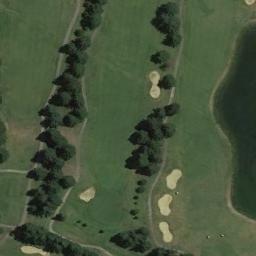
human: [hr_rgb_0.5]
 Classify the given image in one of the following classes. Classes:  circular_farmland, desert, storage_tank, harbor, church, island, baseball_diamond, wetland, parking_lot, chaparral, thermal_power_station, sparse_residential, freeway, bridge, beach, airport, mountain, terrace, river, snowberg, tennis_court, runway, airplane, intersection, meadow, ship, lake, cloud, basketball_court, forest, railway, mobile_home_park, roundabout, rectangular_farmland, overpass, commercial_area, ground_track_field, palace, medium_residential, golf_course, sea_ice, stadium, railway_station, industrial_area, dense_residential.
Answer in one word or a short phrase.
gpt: golf_course